Question: First of all, sorry if my question seems stupid but i really need help on that. I have just released my C# Application. I have the exe in the release folder. In my application i made use of references such as WMPLib to play videos in an integrated multimedia player. When the application is in the release folder it works fine, but when i copy the exe only on the desktop, i get an error that the lib reference was not found. so my question is how can i make my exe find the libraries no matter where they are on the computer? Thank you in advance.

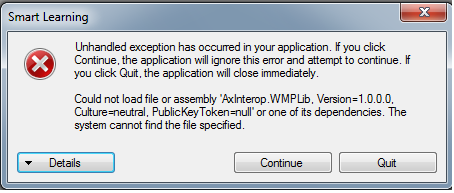
Answer: Go through these links first:
<URL>
<URL>